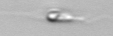
Label: flagellate_morphotype3